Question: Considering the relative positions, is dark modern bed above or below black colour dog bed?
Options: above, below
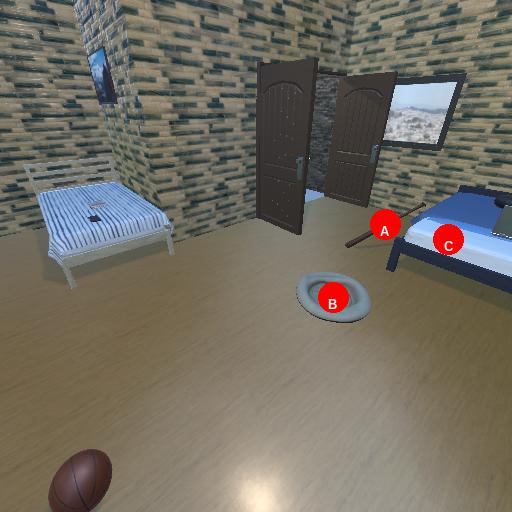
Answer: above